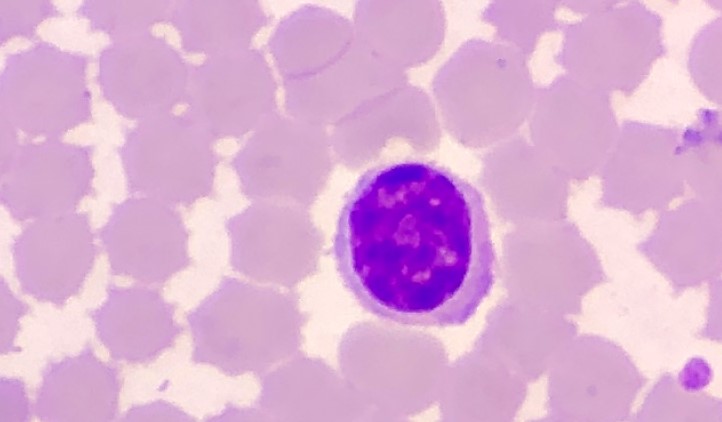
White blood cell type: Lymphocyte